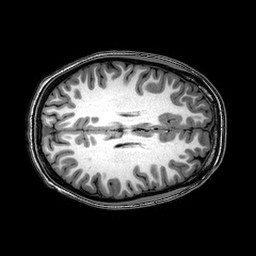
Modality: T1w
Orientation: axial
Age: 19
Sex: female
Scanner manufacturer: philips
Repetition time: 0.00821 s
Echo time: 0.00376 s